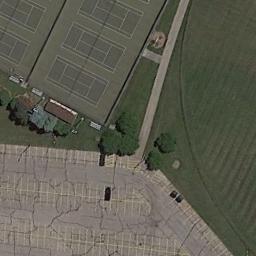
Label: tennis_court